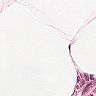
Metastatic tissue present: no